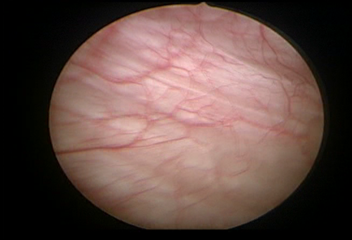
Modality: WLC
Class: Normal mucosa
Bladder cancer association: No